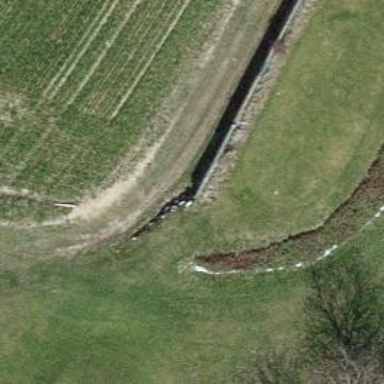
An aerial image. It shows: Retaining wall.